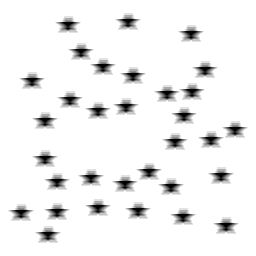
Squares: 0
Triangles: 0
Stars: 32
Total shapes: 32